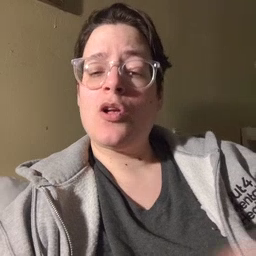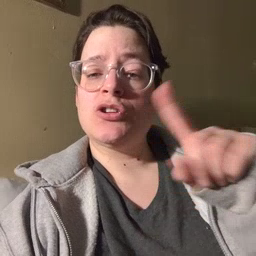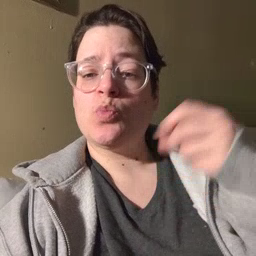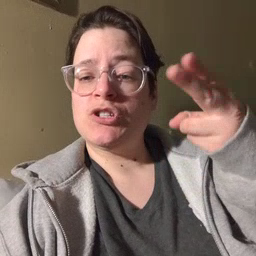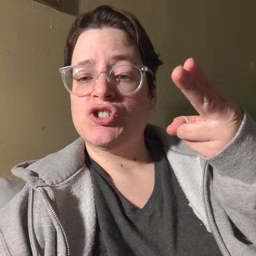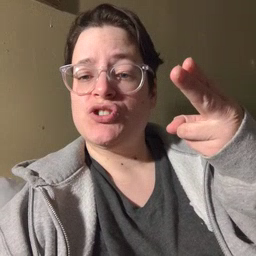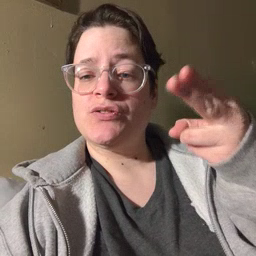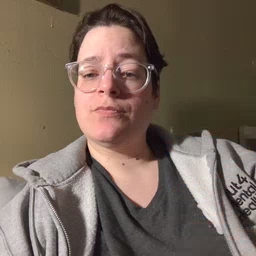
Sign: garbage